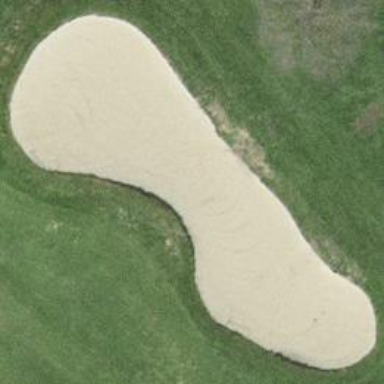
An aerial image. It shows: Sand bunker on golf course.